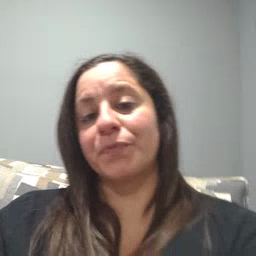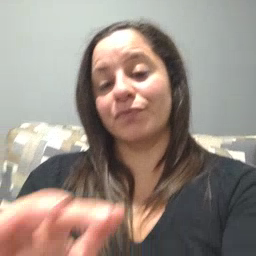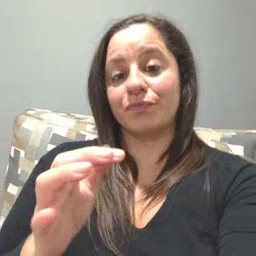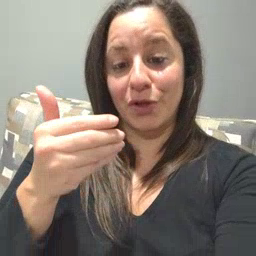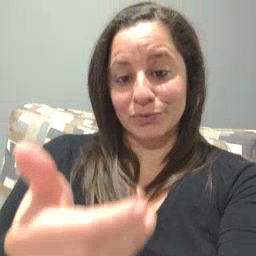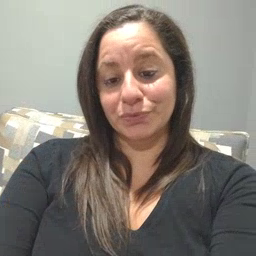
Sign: close